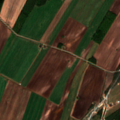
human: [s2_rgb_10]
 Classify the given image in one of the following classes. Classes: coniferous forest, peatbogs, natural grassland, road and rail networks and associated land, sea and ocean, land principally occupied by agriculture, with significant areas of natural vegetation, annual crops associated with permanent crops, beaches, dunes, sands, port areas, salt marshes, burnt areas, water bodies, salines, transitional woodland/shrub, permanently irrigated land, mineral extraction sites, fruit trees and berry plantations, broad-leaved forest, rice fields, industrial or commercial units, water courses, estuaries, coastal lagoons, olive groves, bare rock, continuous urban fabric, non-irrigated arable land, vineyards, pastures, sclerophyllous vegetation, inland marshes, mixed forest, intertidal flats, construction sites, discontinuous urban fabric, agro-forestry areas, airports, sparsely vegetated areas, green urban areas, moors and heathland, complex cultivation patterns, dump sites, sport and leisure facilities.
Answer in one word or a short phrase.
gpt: non-irrigated arable land, land principally occupied by agriculture, with significant areas of natural vegetation, coniferous forest